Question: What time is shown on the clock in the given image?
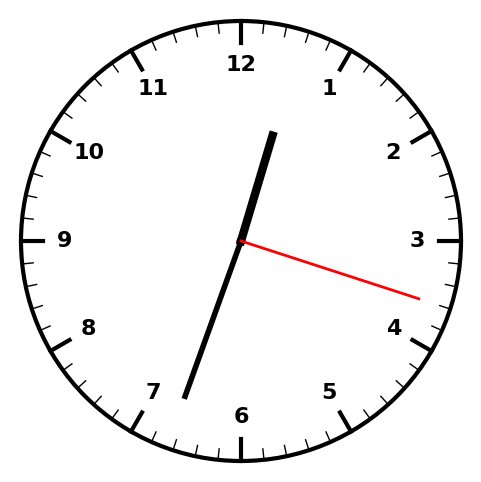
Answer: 12:33:18